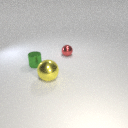
small green metal cylinder in front of small red metal sphere